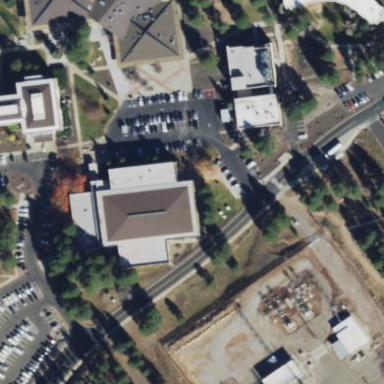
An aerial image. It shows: University building.